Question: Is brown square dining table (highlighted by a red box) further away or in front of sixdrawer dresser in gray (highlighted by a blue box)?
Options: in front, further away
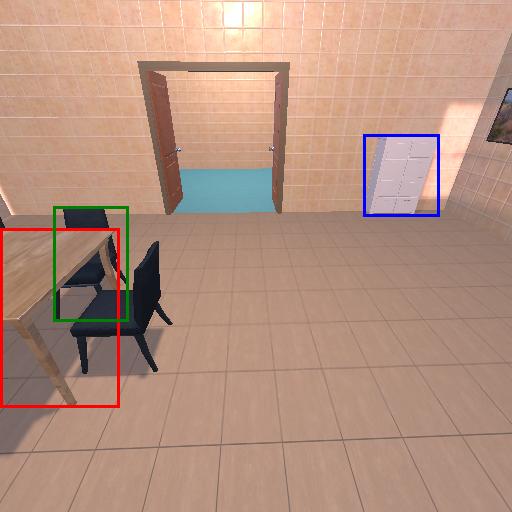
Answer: in front